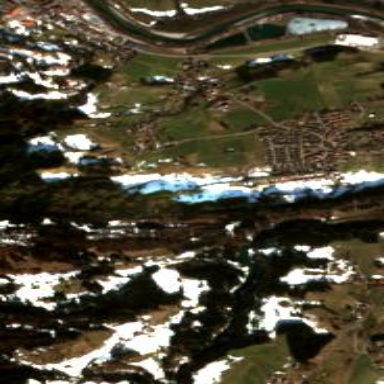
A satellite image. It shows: Small settlement known as hamlet.